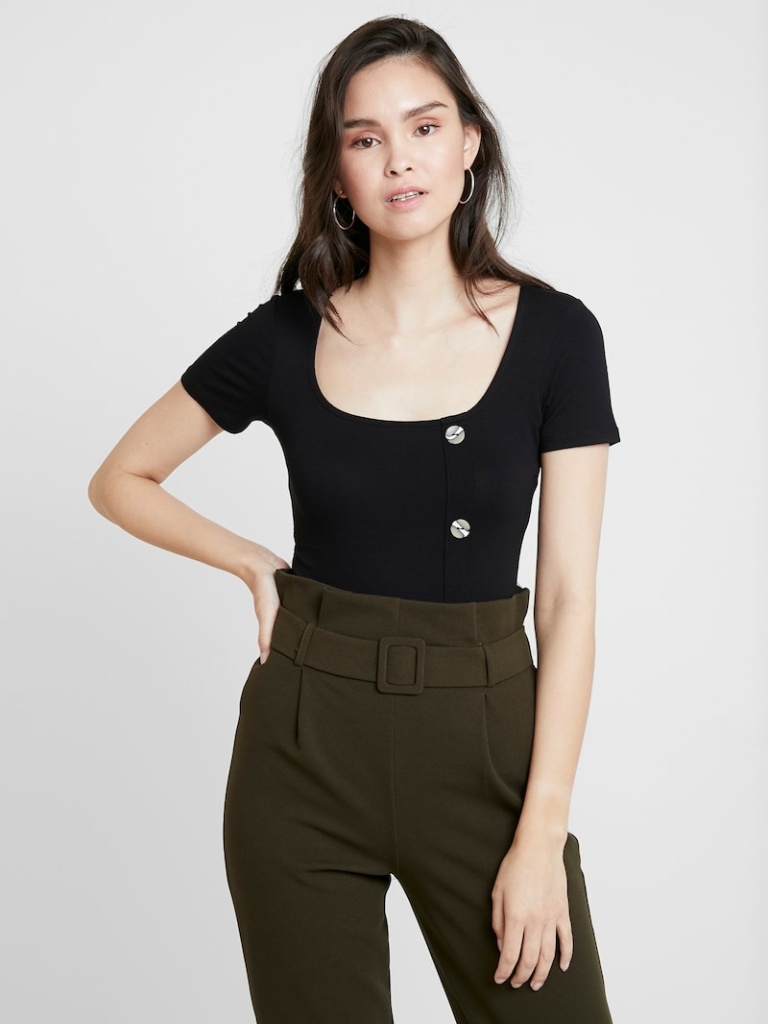
cotton tight short sleeve hip length Fully Tucked in square t-shirt